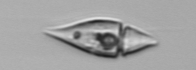
Label: Amphidinium